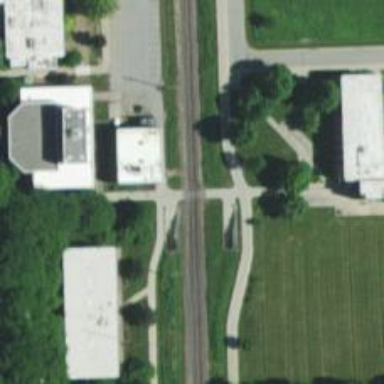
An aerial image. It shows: Uncontrolled railway crossing.